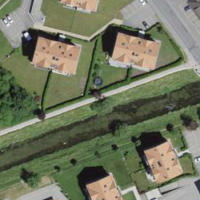
EUNIS habitat code: 55
Species observed at this site:
Linaria vulgaris
Filipendula ulmaria